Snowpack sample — Snodgrass Mountain, Crested Butte, Colorado (2/4/25, 12:06 PM MST)
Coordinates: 38.923, -106.968
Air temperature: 35 °F
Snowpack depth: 80 cm
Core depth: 70 cm
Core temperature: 32 °F
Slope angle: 14°, slope face: 78°
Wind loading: low
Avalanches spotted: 0
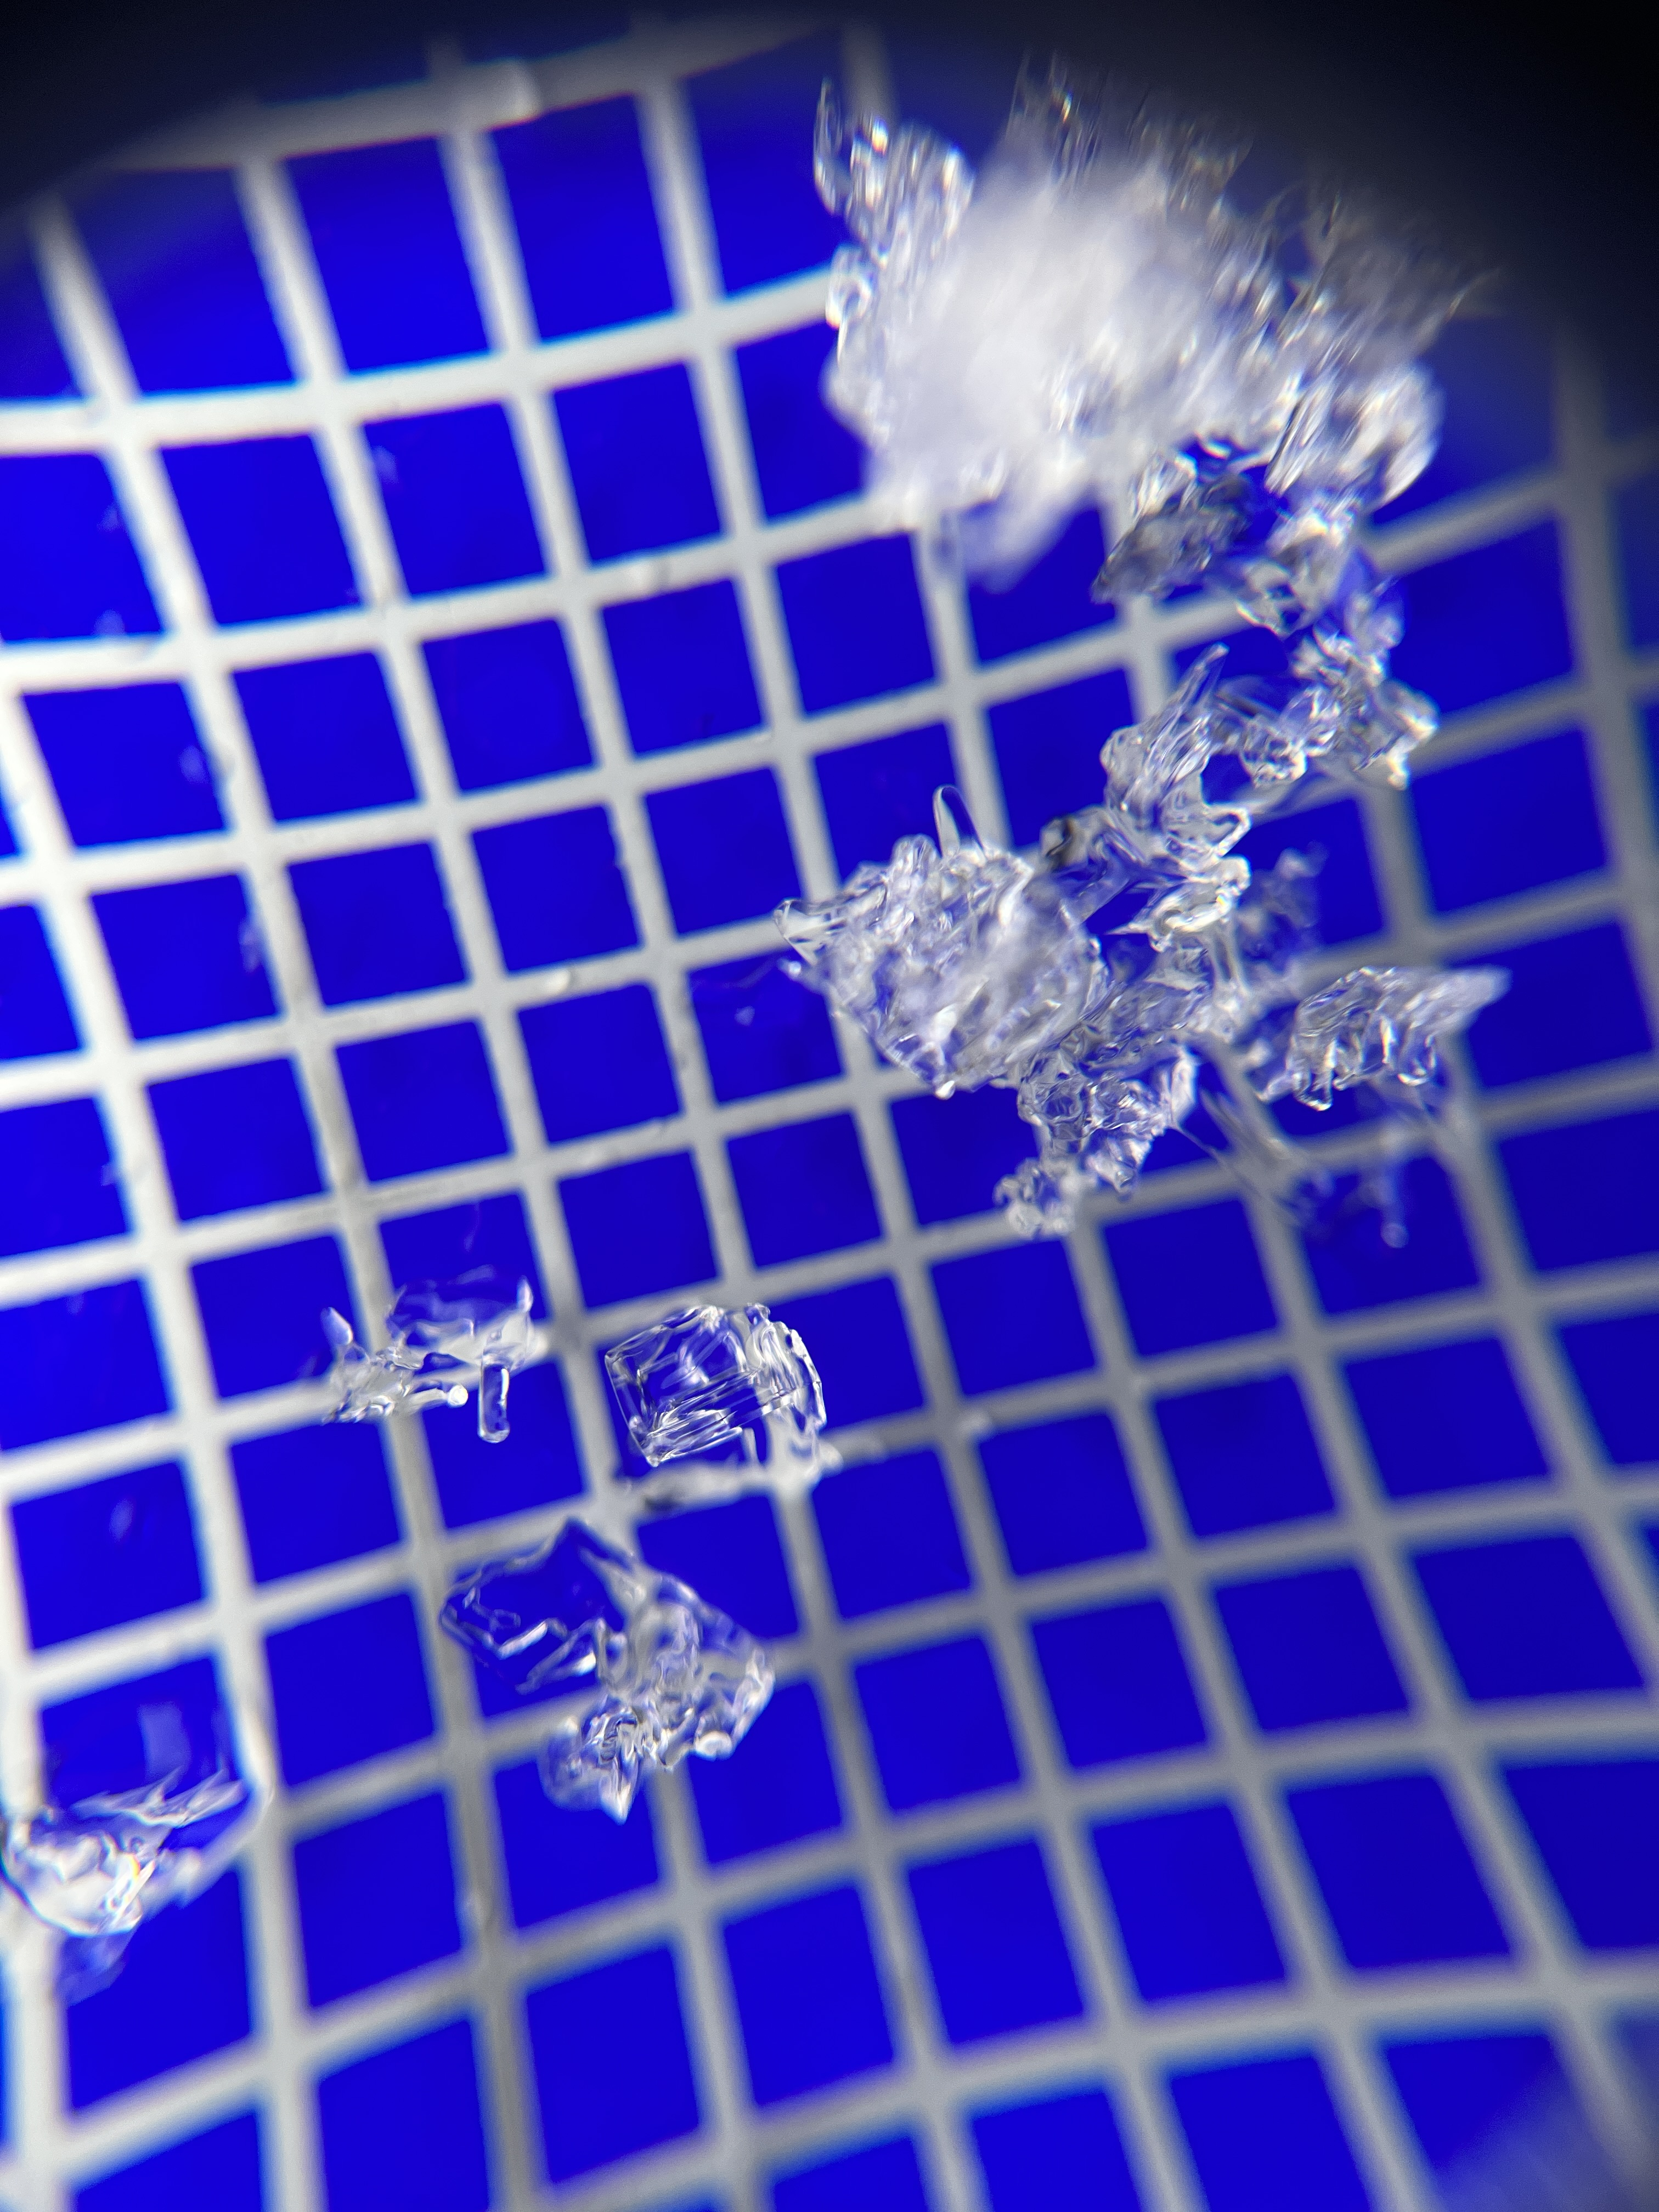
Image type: magnified_profile
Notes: No avalanches nearby, unusually warm weather for the last month reported by residents, Collected 25 yards from treeline